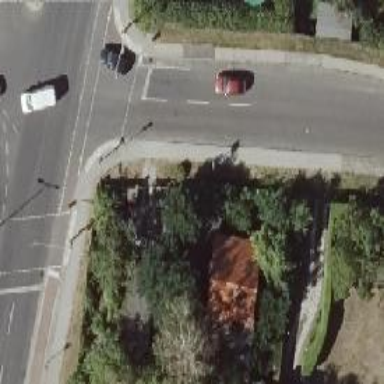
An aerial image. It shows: Sidewalk along the footway.